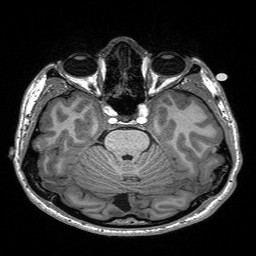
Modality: T1w
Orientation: coronal
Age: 28
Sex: male
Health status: healthy
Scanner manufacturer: siemens
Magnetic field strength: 3 T
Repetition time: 2.53 s
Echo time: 0.00219 s